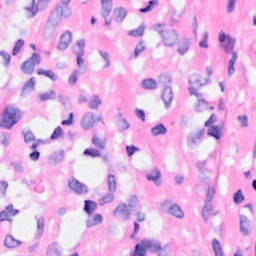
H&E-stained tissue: Breast